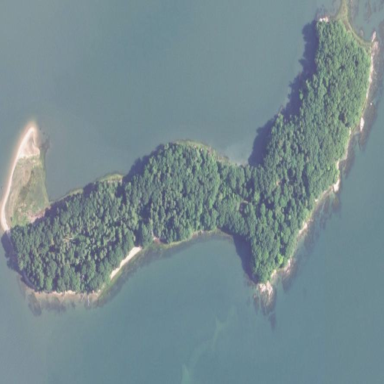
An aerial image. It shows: Island with natural coastline.